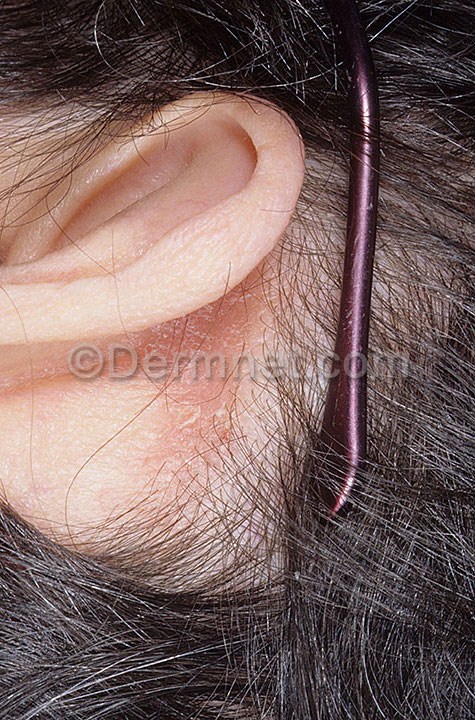
Disease: Poison Ivy Photos and other Contact Dermatitis